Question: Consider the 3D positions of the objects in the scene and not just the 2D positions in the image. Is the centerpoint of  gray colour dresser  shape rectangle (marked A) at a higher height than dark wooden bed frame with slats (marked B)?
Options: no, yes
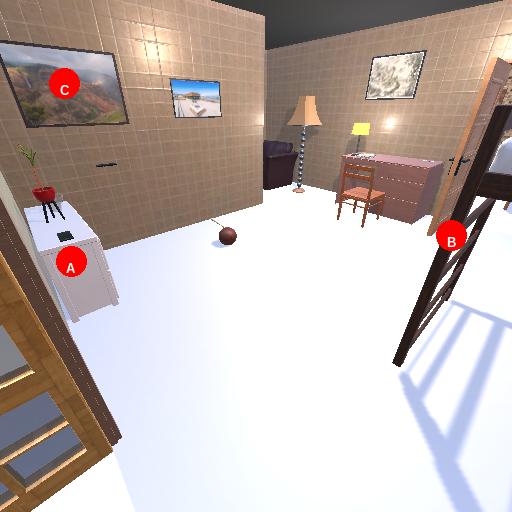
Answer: no